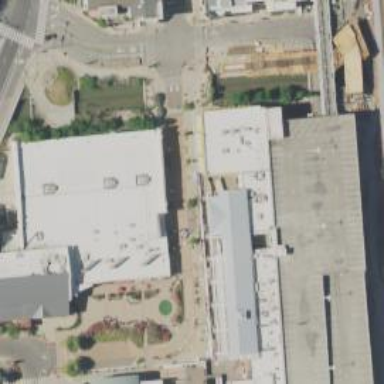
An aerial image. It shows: Part of building is shown in the image.